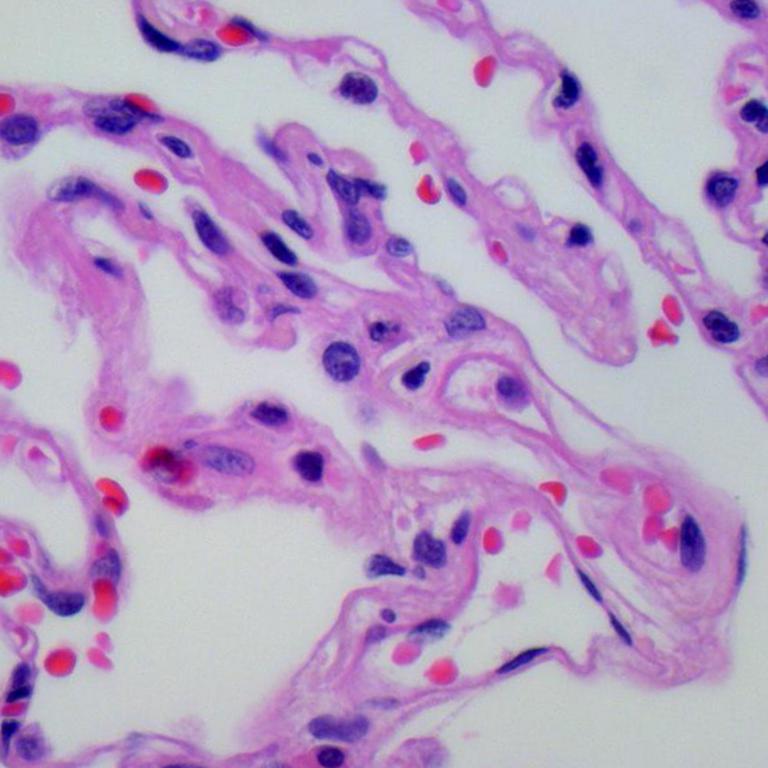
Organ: lung
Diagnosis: benign